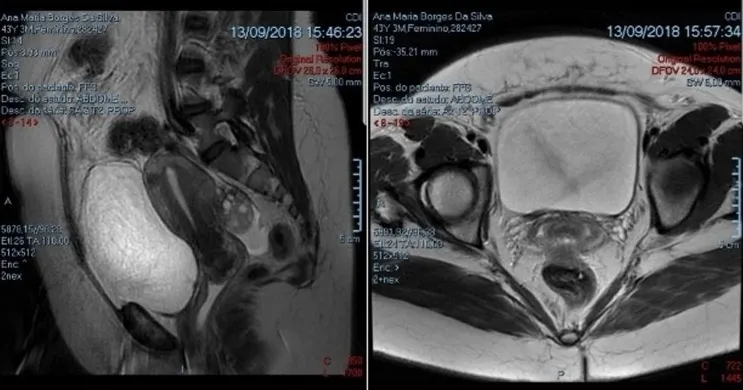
Follow-up magnetic resonance imaging 2 months after procedure showing no abnormalities.
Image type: radiology (mri)